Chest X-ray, AP view. Patient: 44 years old, sex F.
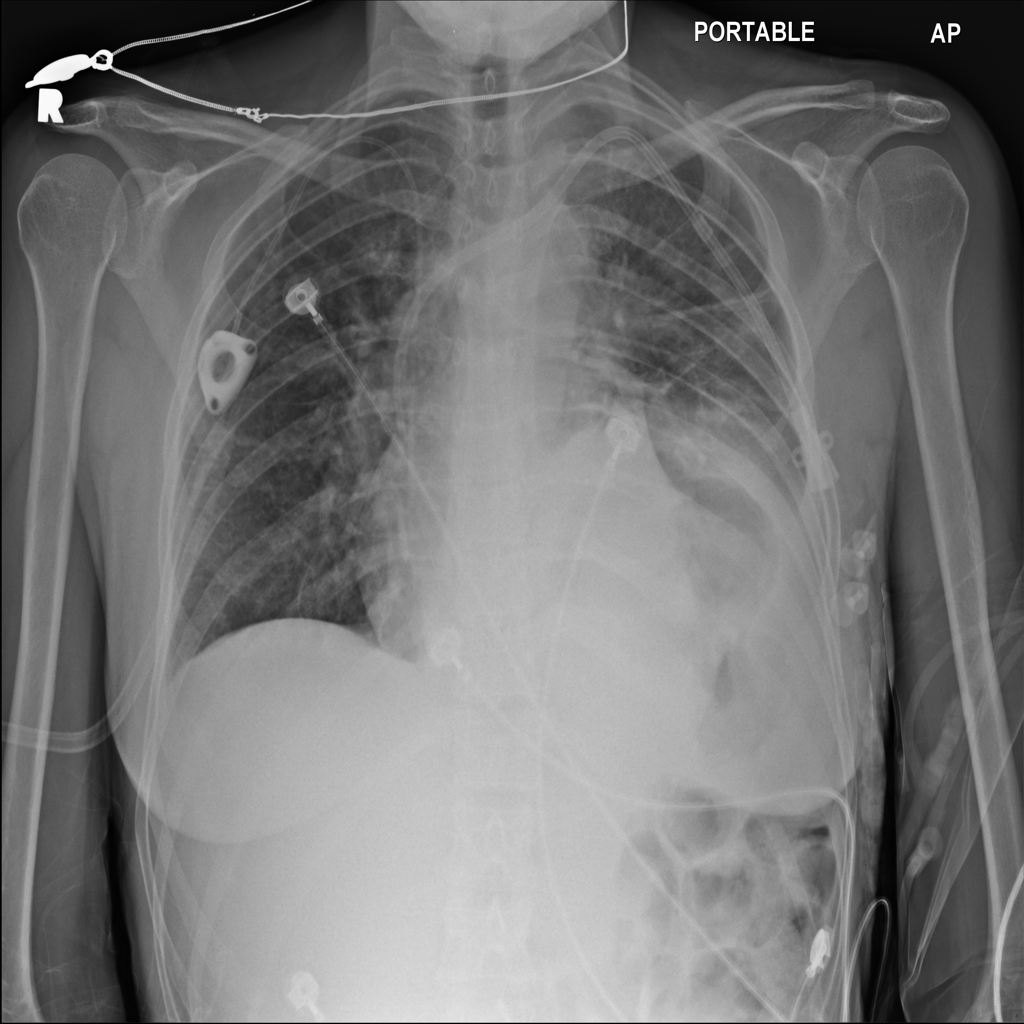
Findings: Atelectasis, Edema